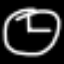
Label: clock